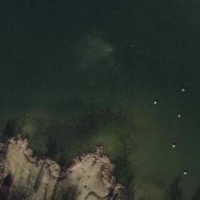
EUNIS habitat code: 52
Species observed at this site:
Chroicocephalus ridibundus